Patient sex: M
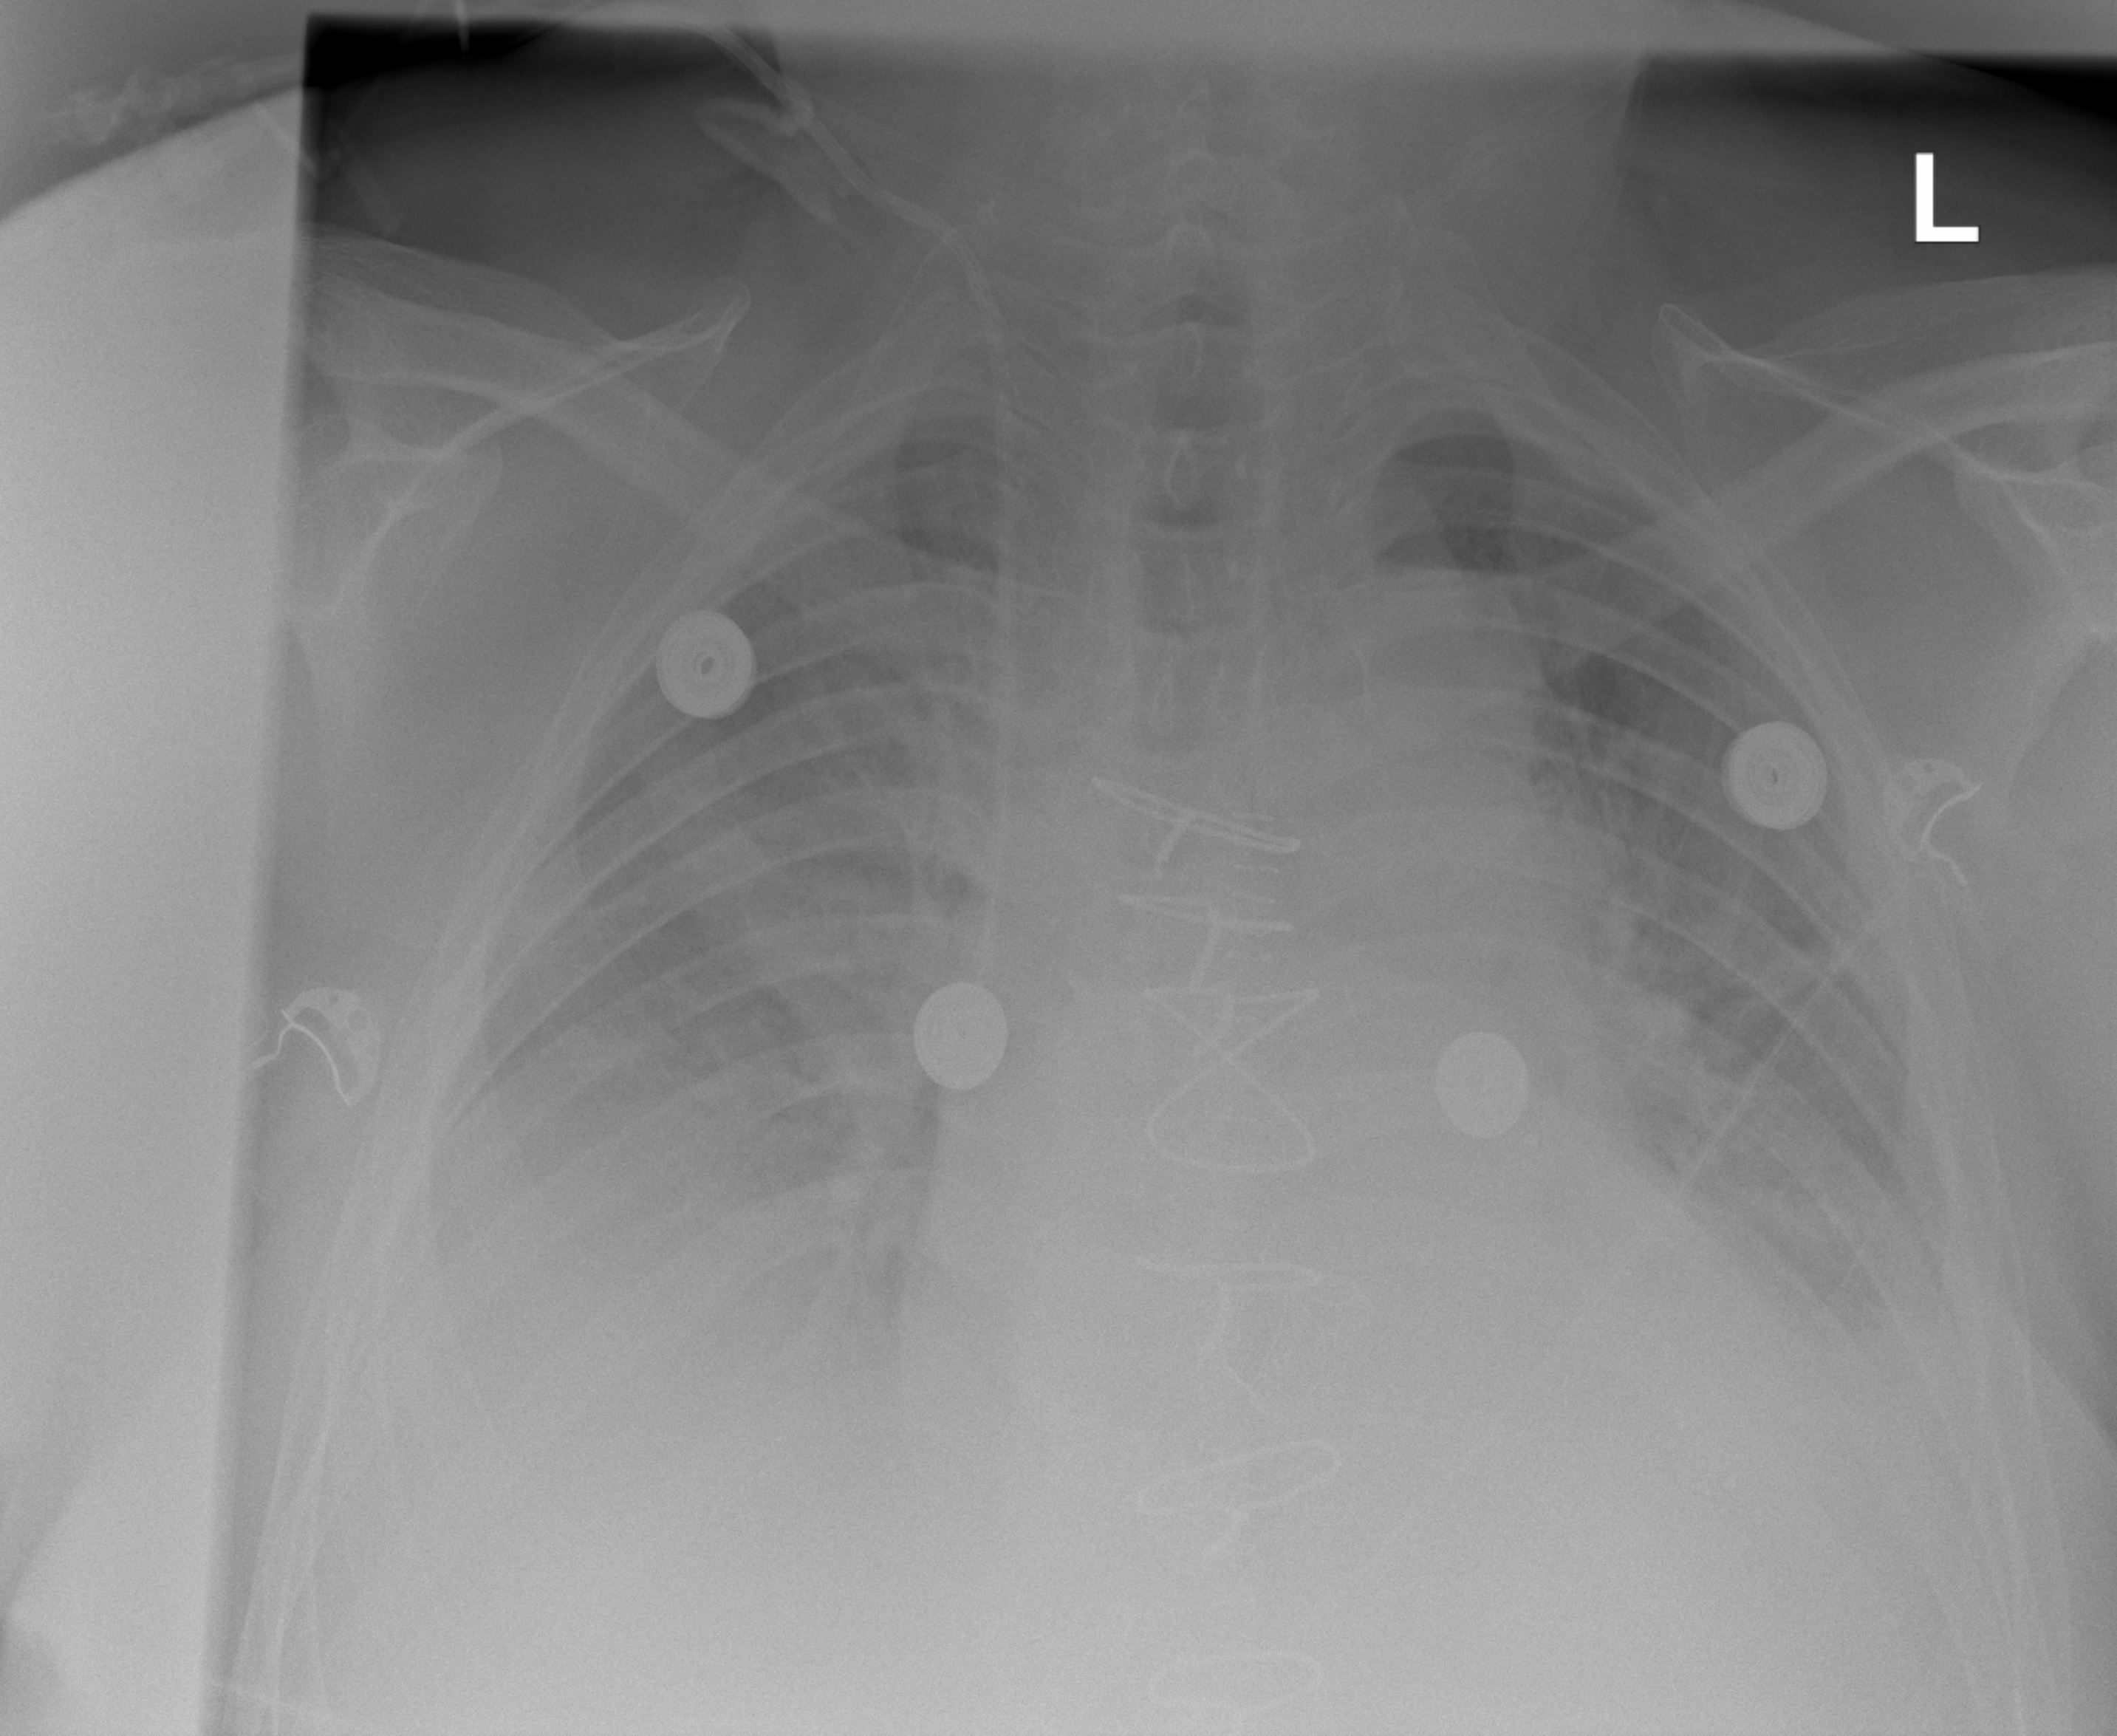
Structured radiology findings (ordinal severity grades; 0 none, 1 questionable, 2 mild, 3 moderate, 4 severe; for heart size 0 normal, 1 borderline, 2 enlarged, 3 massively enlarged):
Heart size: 1
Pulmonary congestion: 2
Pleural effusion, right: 3
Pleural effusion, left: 3
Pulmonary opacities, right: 1
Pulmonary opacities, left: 2
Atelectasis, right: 2
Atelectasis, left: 2